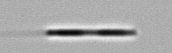
Label: Leptocylindrus